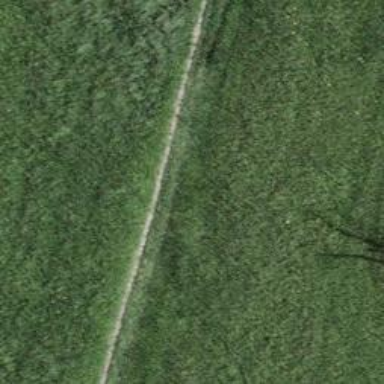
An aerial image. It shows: Unpaved path.